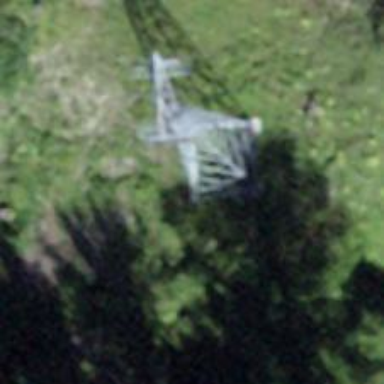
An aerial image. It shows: Pylon for aerialway.